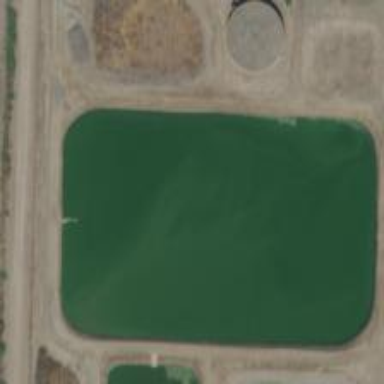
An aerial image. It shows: Image of wastewater.